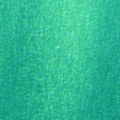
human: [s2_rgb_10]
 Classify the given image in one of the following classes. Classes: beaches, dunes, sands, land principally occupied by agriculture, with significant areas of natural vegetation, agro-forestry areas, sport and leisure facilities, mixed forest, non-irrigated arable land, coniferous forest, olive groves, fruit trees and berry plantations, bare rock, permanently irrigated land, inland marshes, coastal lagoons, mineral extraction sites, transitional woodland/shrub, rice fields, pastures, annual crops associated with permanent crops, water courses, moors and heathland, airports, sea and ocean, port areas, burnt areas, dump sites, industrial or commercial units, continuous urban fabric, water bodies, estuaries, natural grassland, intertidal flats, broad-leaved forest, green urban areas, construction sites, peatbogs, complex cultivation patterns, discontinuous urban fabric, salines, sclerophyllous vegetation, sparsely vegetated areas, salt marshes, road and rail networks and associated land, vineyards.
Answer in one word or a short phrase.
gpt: sea and ocean